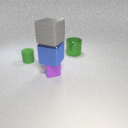
small purple rubber cube below large blue metal cube